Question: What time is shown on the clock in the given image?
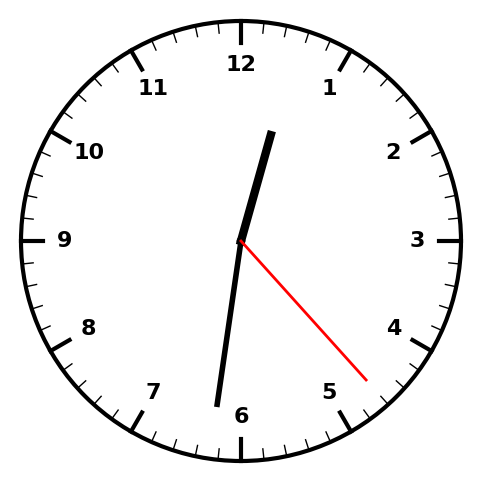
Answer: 12:31:23